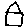
Label: house